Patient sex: F
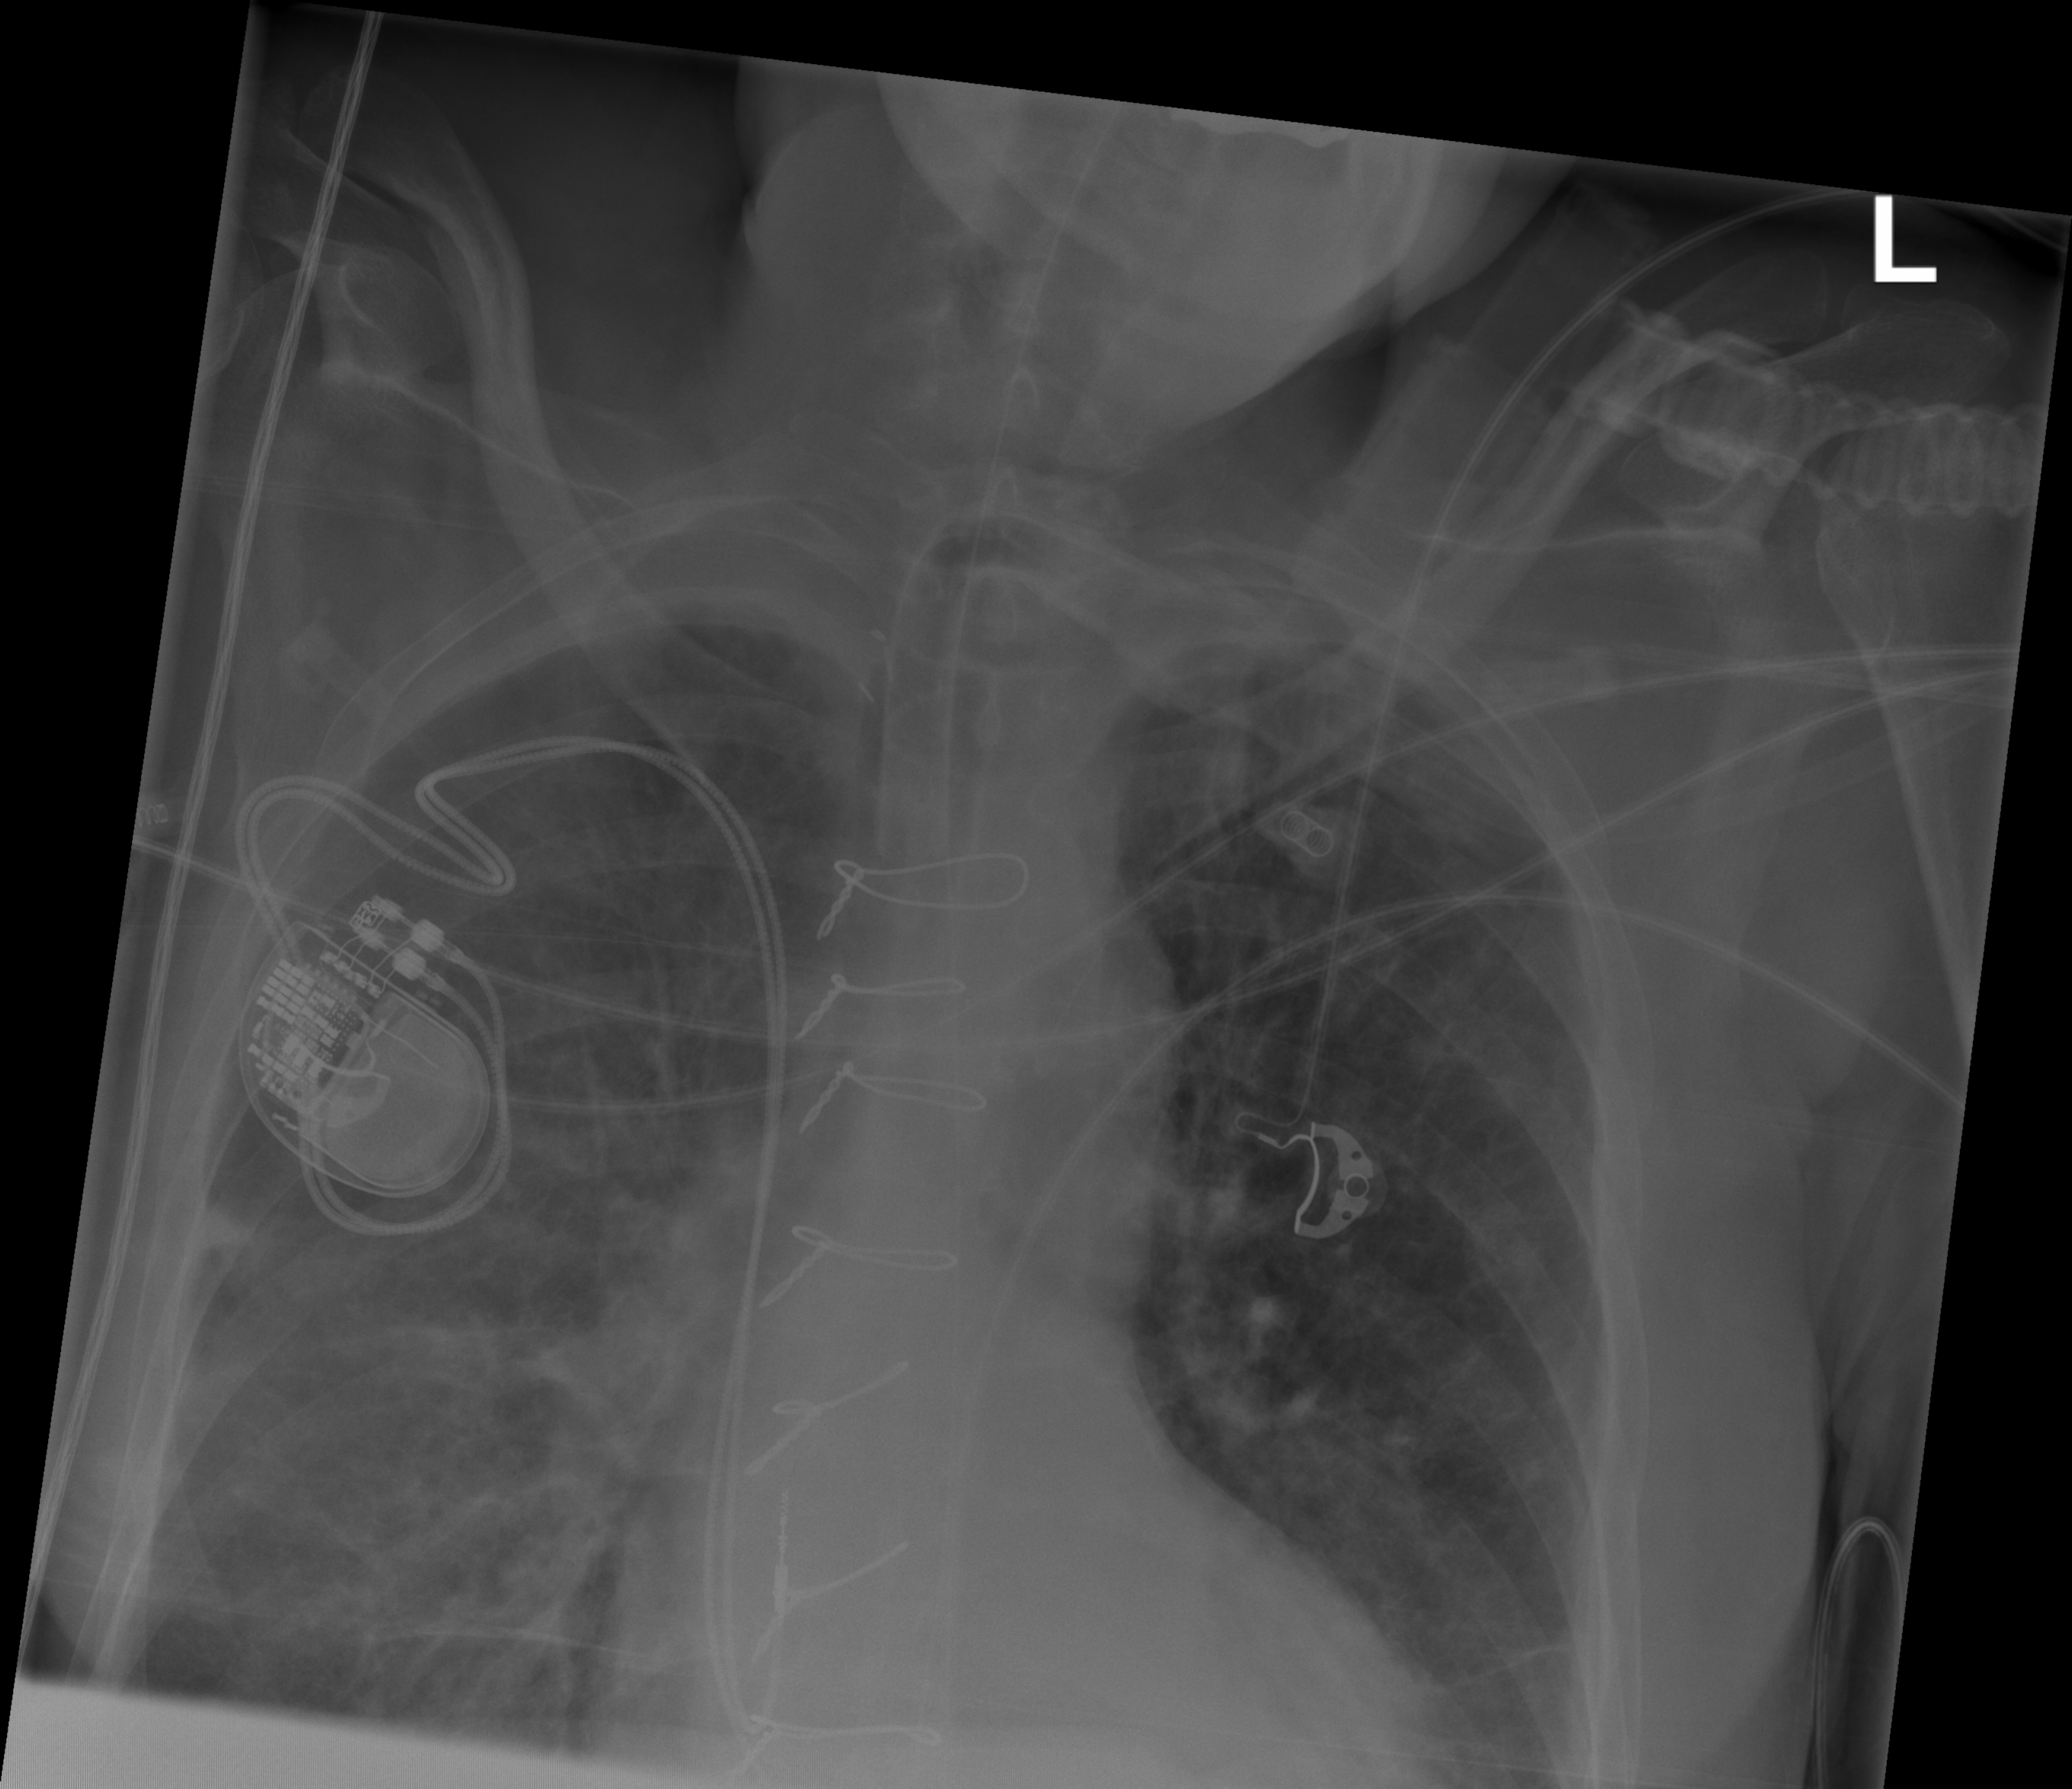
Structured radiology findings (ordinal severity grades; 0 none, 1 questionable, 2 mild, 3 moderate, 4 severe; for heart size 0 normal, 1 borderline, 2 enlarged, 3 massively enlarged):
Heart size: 0
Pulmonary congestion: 0
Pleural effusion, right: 0
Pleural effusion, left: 0
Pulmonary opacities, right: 3
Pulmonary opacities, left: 1
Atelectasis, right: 2
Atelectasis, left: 0